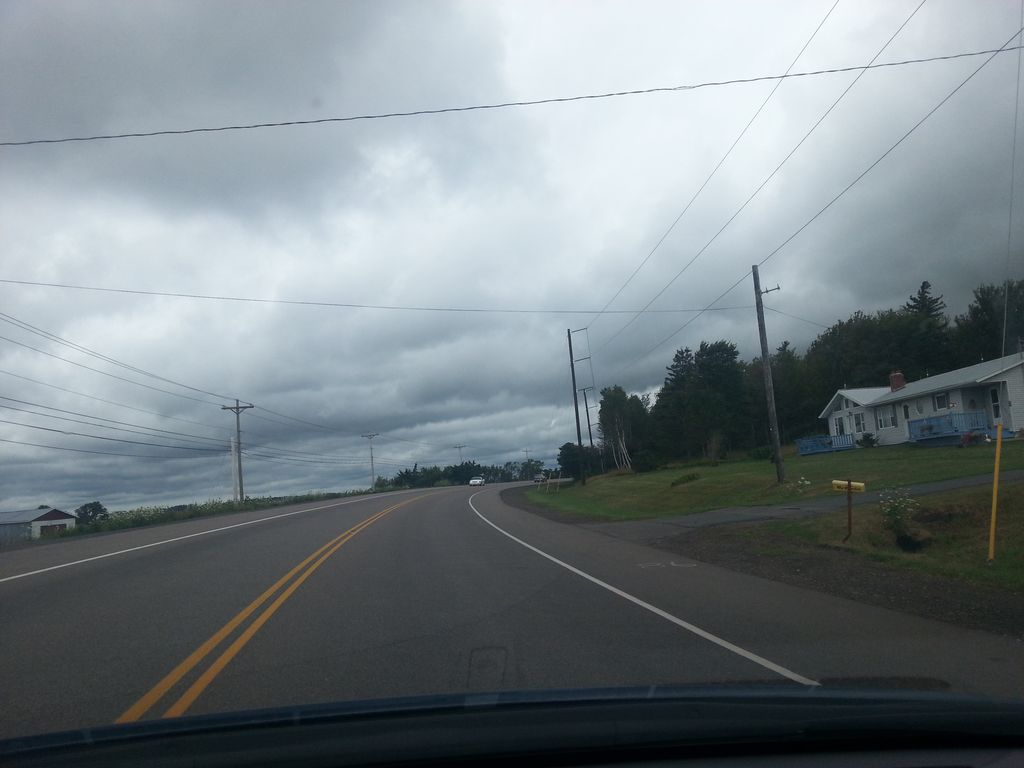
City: charlottetown